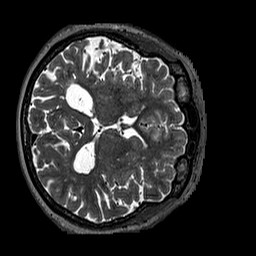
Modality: T2w
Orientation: axial
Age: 76
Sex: female
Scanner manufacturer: siemens
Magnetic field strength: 3 T
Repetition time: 3.2 s
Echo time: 0.567 s